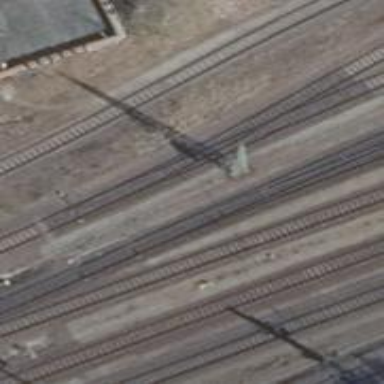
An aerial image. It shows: Railway switch.